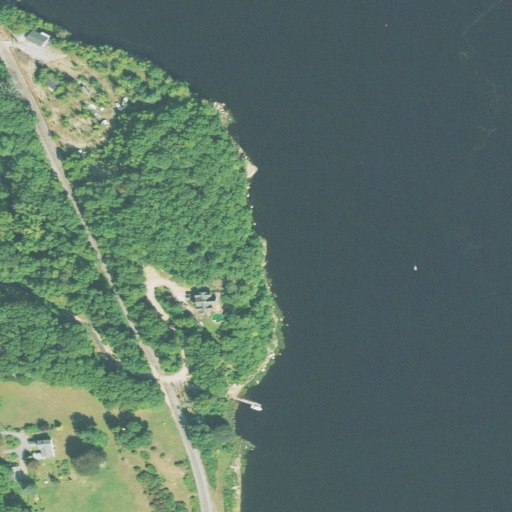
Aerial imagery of cape in Connecticut named Bartlett Point containing open water, deciduous forest, open development, low intensity development, medium intensity development, barren land, high intensity development, pasture, woody wetlands, and herbaceous wetlands